Question: I want to make a constraint between the imageView's leading to the cell'contentView's leading ,but in xib ,i found that ,there already be some strange inset when i add constraints. it seems like when i make the constraints to 8 , the distance will be 16(or so) actually , and in the picture , we can see that the T bar can't reach the left edge of the contentView, what mechanism make this inset happens? and can i turn this inset off?

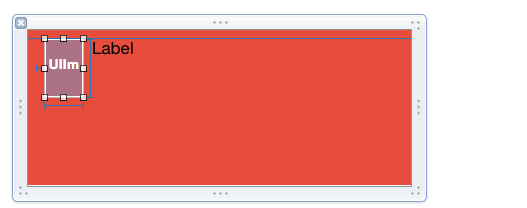
Answer: Your constraint is probably aligned to Container Margin instead of Container. Change it to Container and it will align without the inset margin.